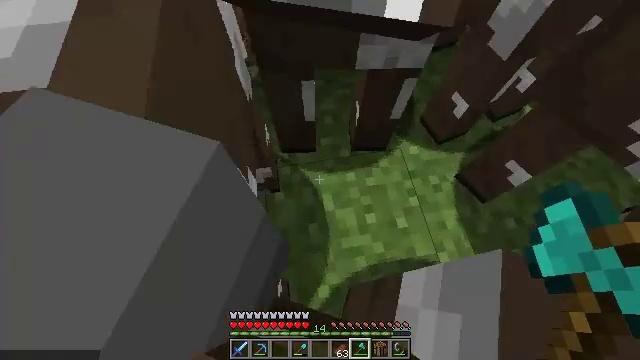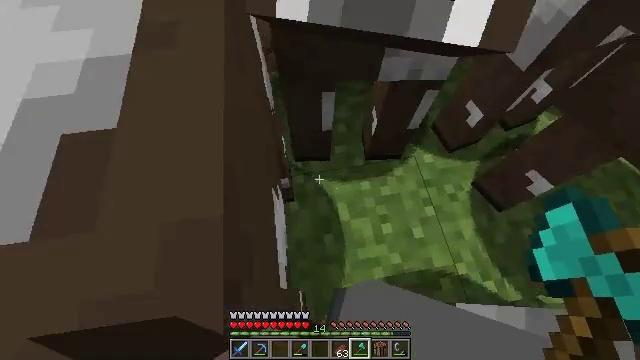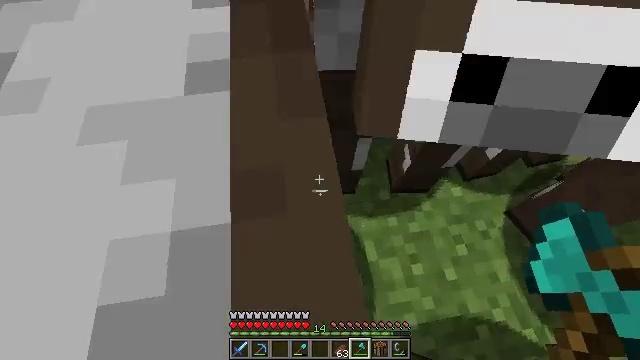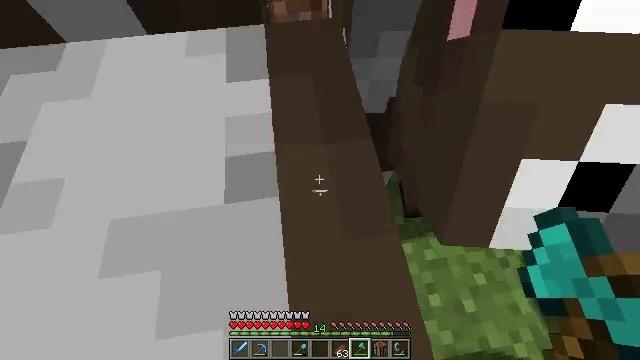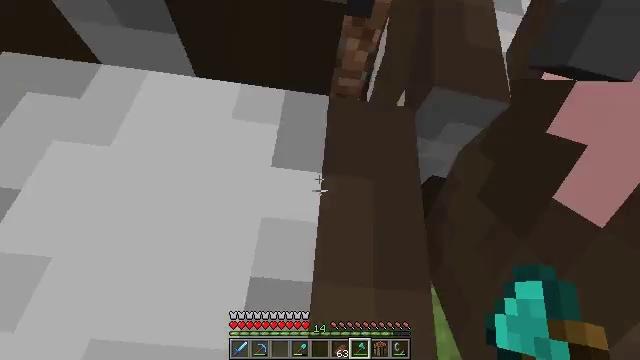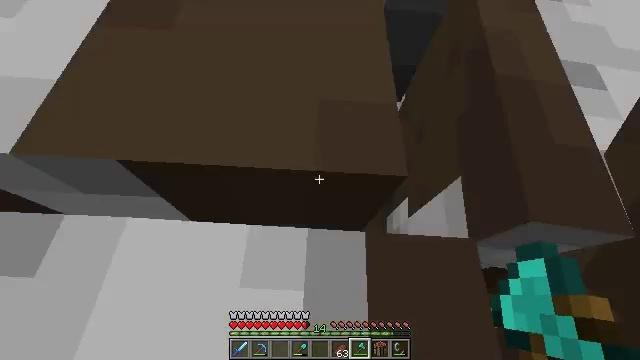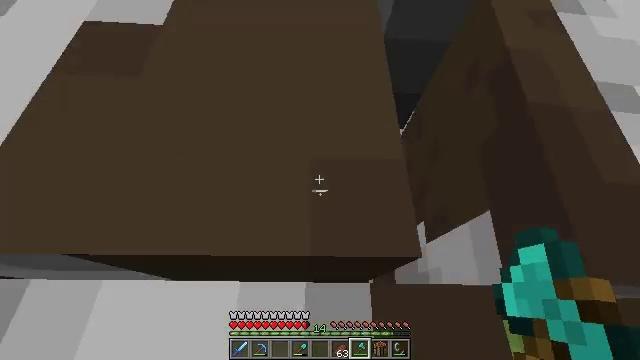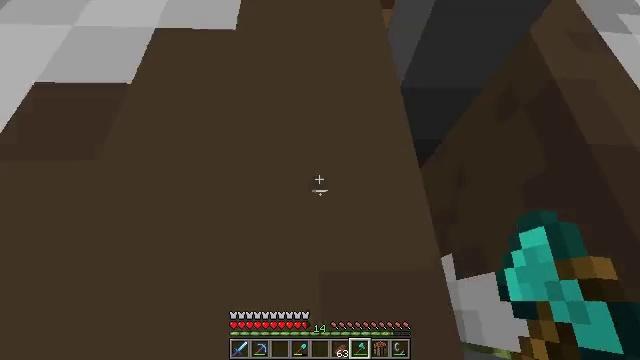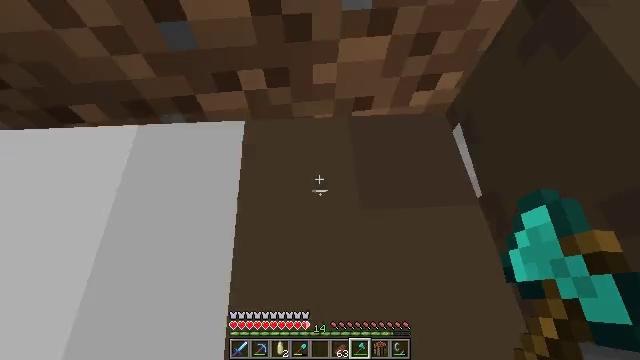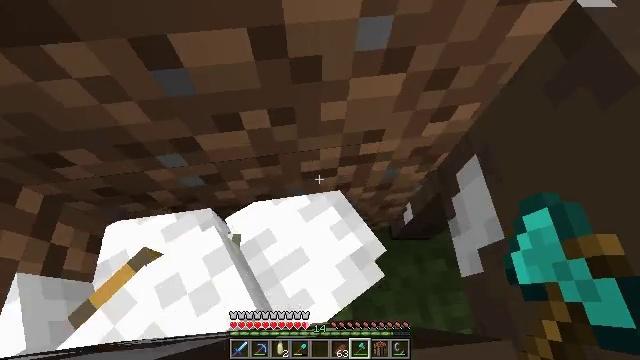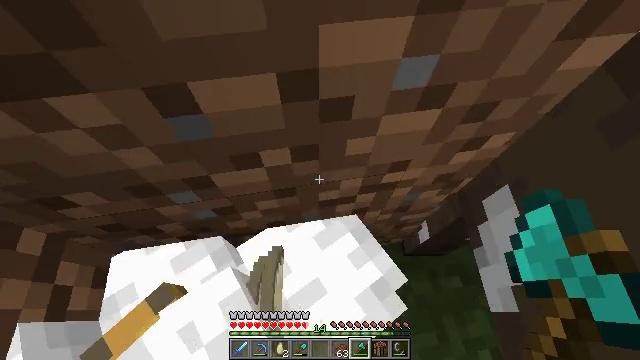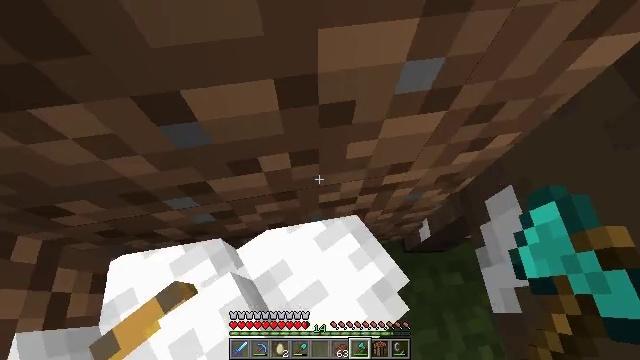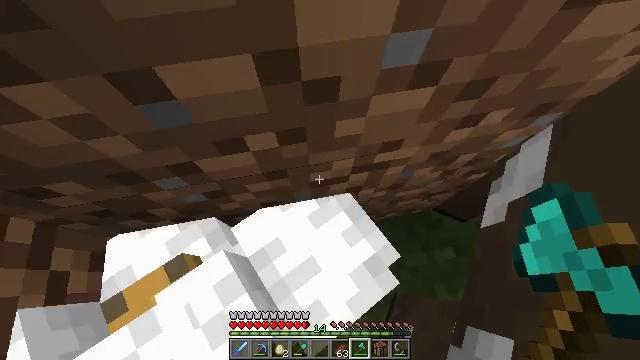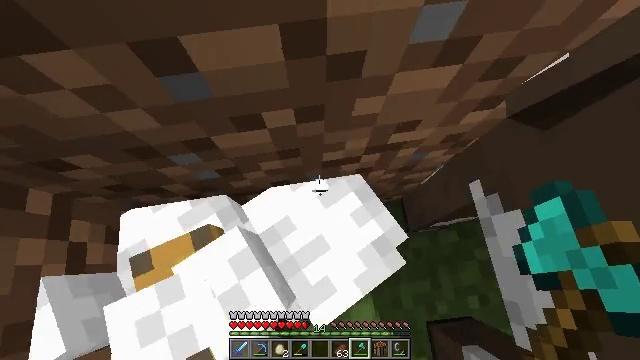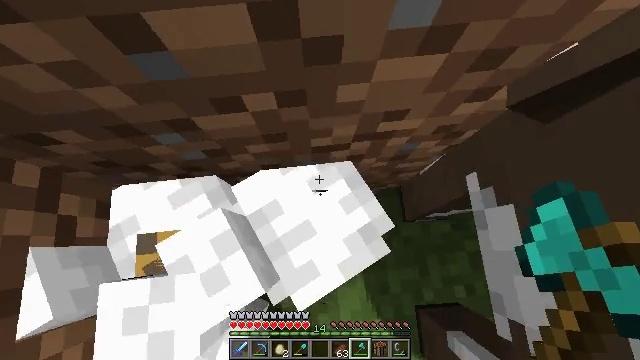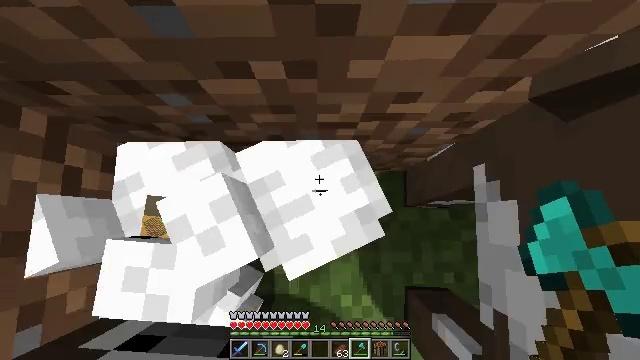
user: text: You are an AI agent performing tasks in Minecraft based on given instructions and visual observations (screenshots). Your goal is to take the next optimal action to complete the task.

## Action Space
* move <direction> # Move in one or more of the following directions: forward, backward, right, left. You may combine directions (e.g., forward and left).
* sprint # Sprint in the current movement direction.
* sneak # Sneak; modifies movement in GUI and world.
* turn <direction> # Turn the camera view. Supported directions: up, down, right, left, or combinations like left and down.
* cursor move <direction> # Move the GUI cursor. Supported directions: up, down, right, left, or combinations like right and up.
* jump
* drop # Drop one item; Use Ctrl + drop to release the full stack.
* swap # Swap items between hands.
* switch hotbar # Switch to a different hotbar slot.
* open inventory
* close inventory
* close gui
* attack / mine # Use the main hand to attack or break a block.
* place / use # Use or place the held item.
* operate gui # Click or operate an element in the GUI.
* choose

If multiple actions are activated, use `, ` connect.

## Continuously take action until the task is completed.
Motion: motion action
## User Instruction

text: Kill the chicken.
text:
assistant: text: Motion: move forward and move left
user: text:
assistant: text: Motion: move forward and move left
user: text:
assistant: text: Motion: move forward and move left
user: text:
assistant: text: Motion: move forward and move left
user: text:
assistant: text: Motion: move forward and move left
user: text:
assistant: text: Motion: move forward and move left
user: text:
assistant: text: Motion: move forward and move left
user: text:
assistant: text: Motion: move forward and move left
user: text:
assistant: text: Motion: move forward and move left
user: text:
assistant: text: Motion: move forward and move left
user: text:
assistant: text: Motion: move forward and move left, turn down
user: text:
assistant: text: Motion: move forward and move left, turn down
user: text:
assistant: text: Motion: move forward and move left, turn left and down
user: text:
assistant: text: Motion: move forward and move left, turn left and down
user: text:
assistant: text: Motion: move forward and move left, turn left and down
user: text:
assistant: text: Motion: move forward and move left, turn left and down
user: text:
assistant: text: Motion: turn left and down
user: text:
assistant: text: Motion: turn left
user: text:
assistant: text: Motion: turn left and up
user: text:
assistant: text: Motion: turn left and up
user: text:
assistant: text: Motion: turn left and up
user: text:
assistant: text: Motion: no_op
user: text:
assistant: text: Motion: turn down, jump
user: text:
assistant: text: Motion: turn down, jump
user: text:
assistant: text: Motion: turn down, jump
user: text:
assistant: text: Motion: turn down, jump
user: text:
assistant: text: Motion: jump
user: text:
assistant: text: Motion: turn right
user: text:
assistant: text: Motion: turn right and up
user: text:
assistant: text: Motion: turn right and up